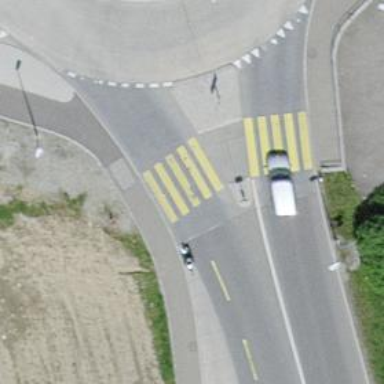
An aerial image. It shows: Uncontrolled zebra crossing with pedestrian island.